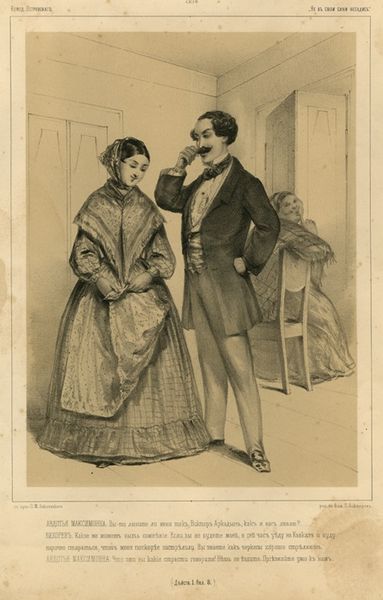
Titel: Scene from Ostrovskii's play Keep to Your Own Sledge, Scene from Ostrovskii's play Keep to Your Own Sledge
Künstler: Petr Mikhailovich Boklevskii
Standort: Amherst (Massachusetts, USA)
Institution: Mead Art Museum, Amherst College
Schlagwörter: chair, hands, white, women, black, conversation, dress, grandma, meeting, noir, robe, room, seated, sitting, skirt, social, society, wall, woman, print, servant, floor, stuhl, frau, man, rape, costume, eyes, suit, drawing, black and white, mother, mouth, scarf, etching, sketch, couple, tie, door, victorian, mann, pants, shoes, apron, headscarf, finger, book, lithograph, genre, page, standing, creepy, text, bowtie, laughing, mustache, shit, tall, moustache, sepia, chaperone, marriage, slave, dandy, tailcoat, fat, blanc, romance, indoor, strange, inside, husband, wife, colonial, journal, e, old fashioned, necktie, genre scene, lefs, classy, quiet, 1800s, courting, genr, stained, femme, demure, fat woman, hag, siting, moustach, amour, wal, skert, biedermeier, gouvernante, anstandsdame, suitor, modest, matchmaker, homme, aristocrate, drague, seduction, onlooker, mn, retarded, asshole, old fassioned, flirtatious, two of us, how do you do ma lady, ma lady, sweet lady, moutache, icouple